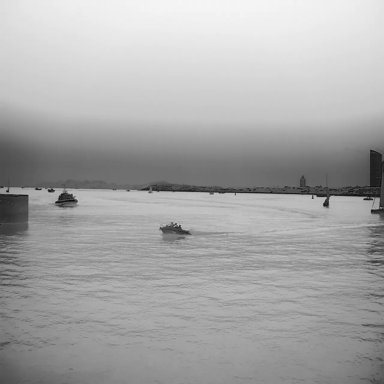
There are 16 objects shown in the infrared image, including six canoes, seven sailboats, and three container_ships.